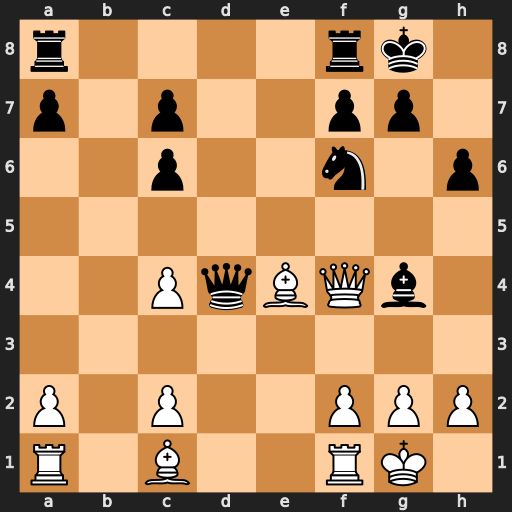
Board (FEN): r4rk1/p1p2pp1/2p2n1p/8/2PqBQb1/8/P1P2PPP/R1B2RK1
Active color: w
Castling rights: -
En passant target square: -
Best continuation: Bh7+ Kxh7 Qxd4